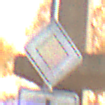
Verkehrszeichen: Vorfahrtsstrasse
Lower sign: VerlaufVorfahrtsstrasse3
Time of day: SunriseSunset
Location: Roofed (Suburban)
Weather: Clear
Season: NotSpecified
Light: Natural